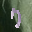
Label: 7